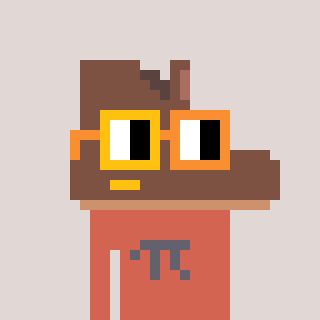
a pixel art character with square yellow and orange glasses, a boot-shaped head and a peachy-colored body on a warm background